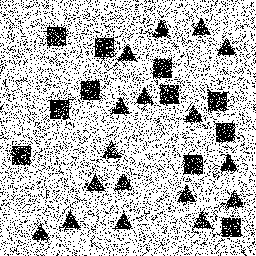
Squares: 11
Triangles: 17
Stars: 0
Total shapes: 28